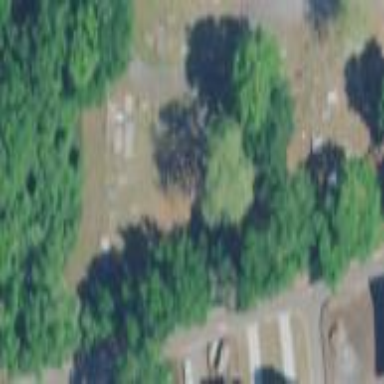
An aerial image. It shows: Grave yard.